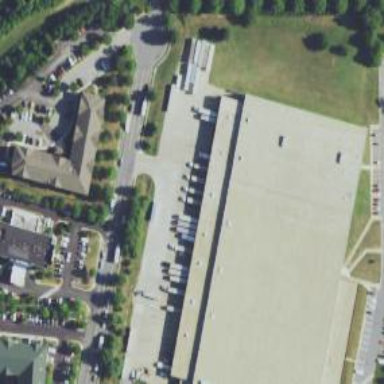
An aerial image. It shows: Building used as post depot.